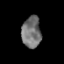
Tissue: prostate
Cell type: T cells
Senescence score: 0.821
Nuclear area (px): 586
Mean DAPI intensity: 115.461